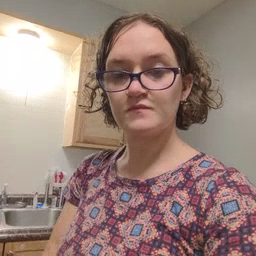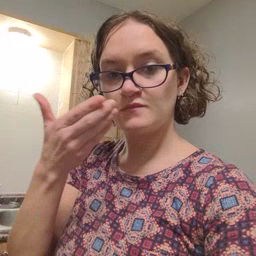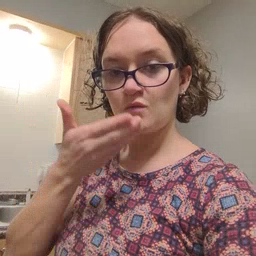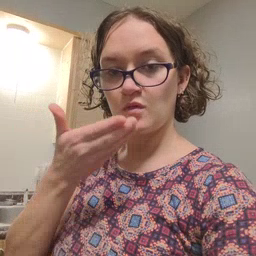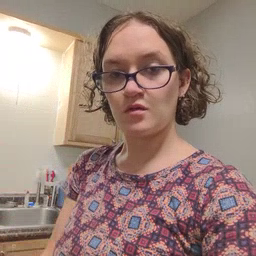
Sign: cereal